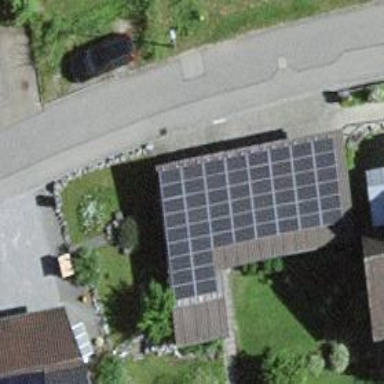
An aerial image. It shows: Solar photovoltaic panel generator.